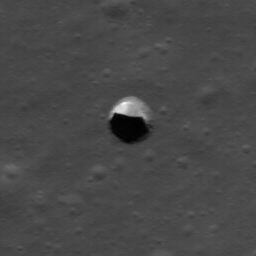
Pit: Highland 2
Host crater: Highland
Host type: highland
Lunar coordinates: latitude 41.156, longitude 18.821